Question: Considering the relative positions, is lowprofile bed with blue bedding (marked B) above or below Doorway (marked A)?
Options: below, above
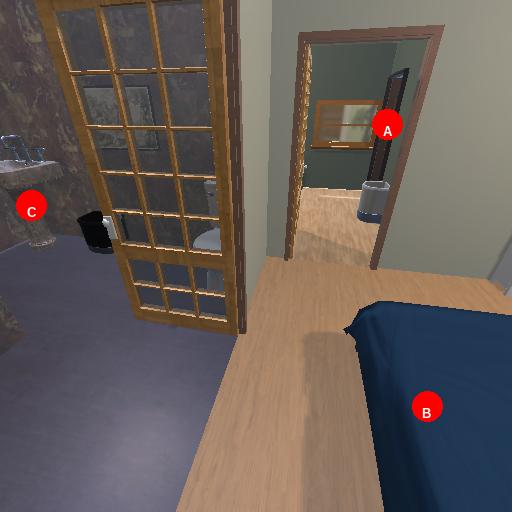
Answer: below